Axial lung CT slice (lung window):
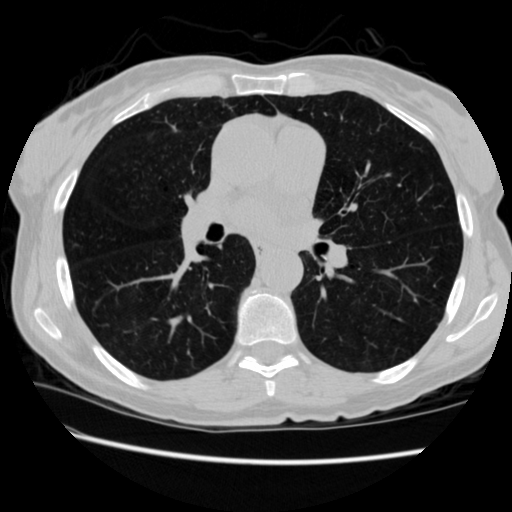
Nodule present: no